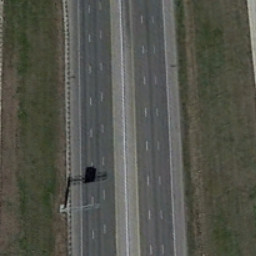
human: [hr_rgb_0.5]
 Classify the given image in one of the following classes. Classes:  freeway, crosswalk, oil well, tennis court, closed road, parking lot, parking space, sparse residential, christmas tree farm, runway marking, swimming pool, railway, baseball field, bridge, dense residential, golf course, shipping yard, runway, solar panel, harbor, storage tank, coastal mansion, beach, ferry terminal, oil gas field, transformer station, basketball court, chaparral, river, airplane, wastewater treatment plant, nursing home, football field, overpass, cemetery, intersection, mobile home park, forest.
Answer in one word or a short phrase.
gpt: freeway